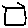
Label: square